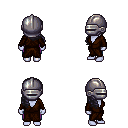
a pixel art fantasy rpg character, female body template, dark elf, purple skin, brown robe, magenta pants, raven right-swept hairstyle, metal helm, four views (front, back, left, right), 2x2 character sprite sheet, small pixel art, hard edges, no anti-aliasing